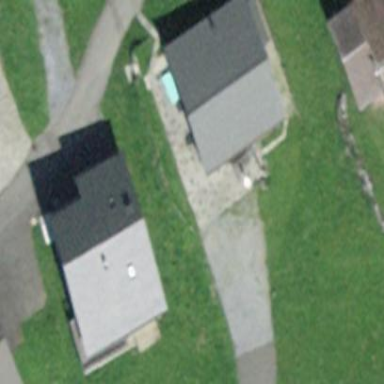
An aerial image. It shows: Detached building.